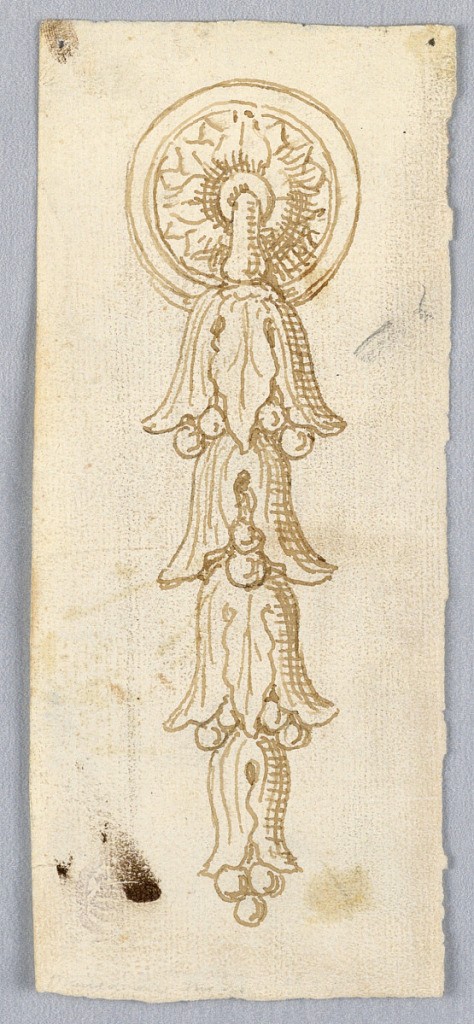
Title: Bellflower Ornament
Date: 1815–1823
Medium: Pen and ink on paper
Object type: Drawing
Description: A row of four bellflowers with beads suspended from a rosette on a disk.